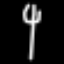
Label: fork